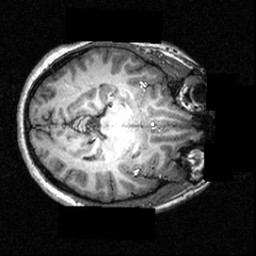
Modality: T1w
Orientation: axial
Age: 20
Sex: female
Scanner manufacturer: siemens
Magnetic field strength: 3.951 T
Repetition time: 1.5 s
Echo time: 0.00335 s